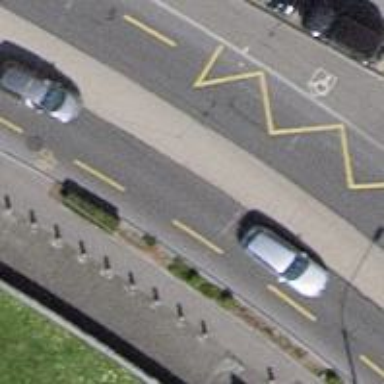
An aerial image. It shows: Trolleybus stop position for public transport.